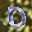
Label: 0